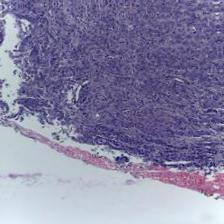
Diagnosis: OSCC